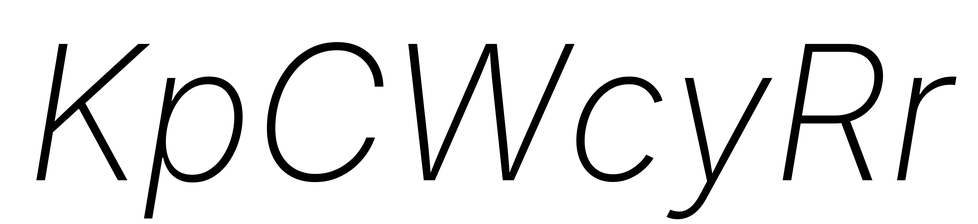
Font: Inter-Italic_ExtraLight_Italic